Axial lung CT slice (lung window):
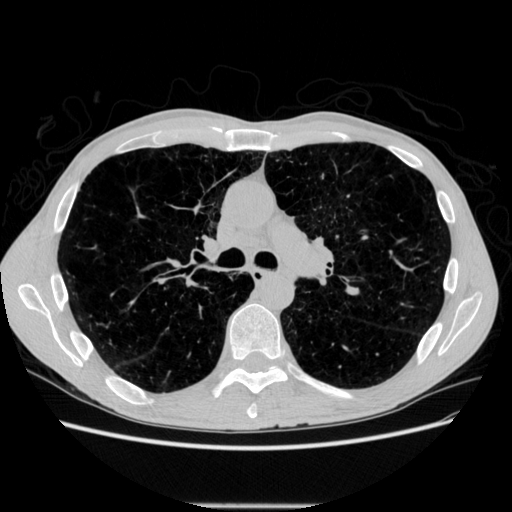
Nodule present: no